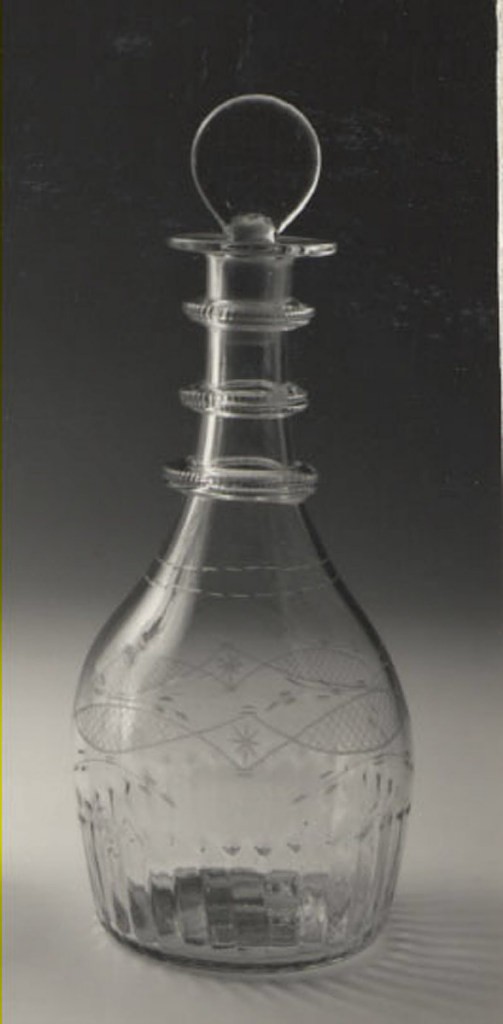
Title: Decanter with Stars and Vesica
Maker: Cork Glass Company, 1783–1818
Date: ca. 1783–1818
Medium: glass
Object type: decanter
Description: Bulbous body, molded vertical fluting around bottom of sides, an engraved border of vesica motif with cross-hatching and stars above; 3 double neck rings, notched; wide flat lip; target-shaped stopper with molded waffle pattern; maker's mark ringing pontil mark on bottom.